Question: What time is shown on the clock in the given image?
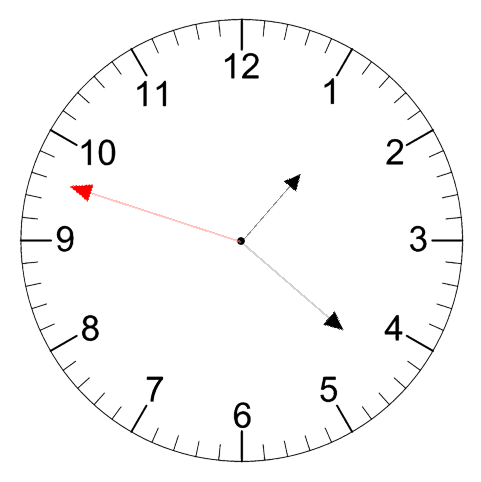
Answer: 01:21:48